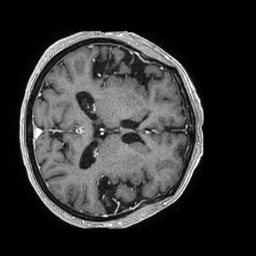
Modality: T1w
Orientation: axial
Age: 72
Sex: female
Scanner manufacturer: philips
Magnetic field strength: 1.5 T
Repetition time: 0.007623 s
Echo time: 0.003466 s